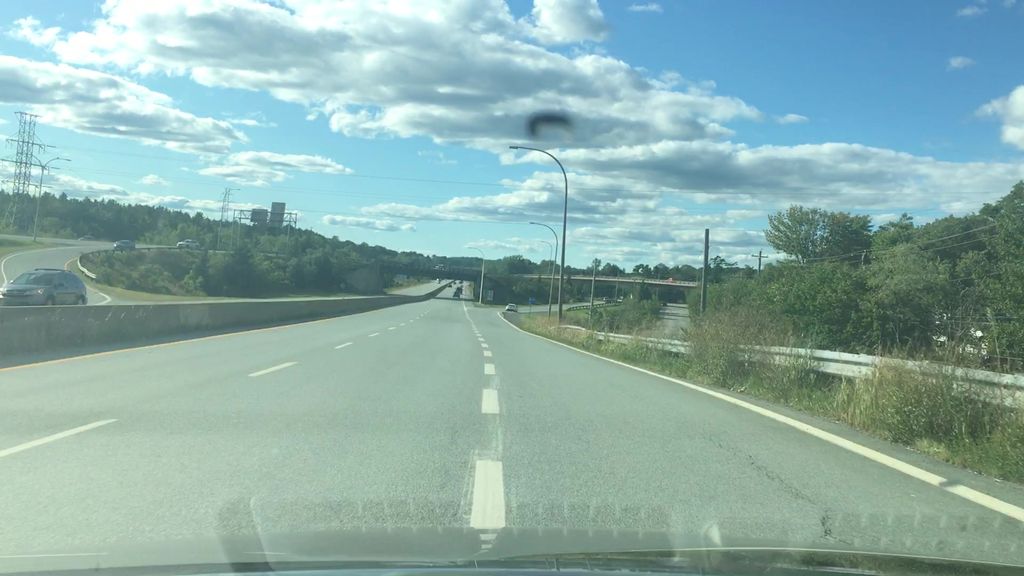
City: halifax